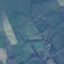
Land use / land cover class: Pasture